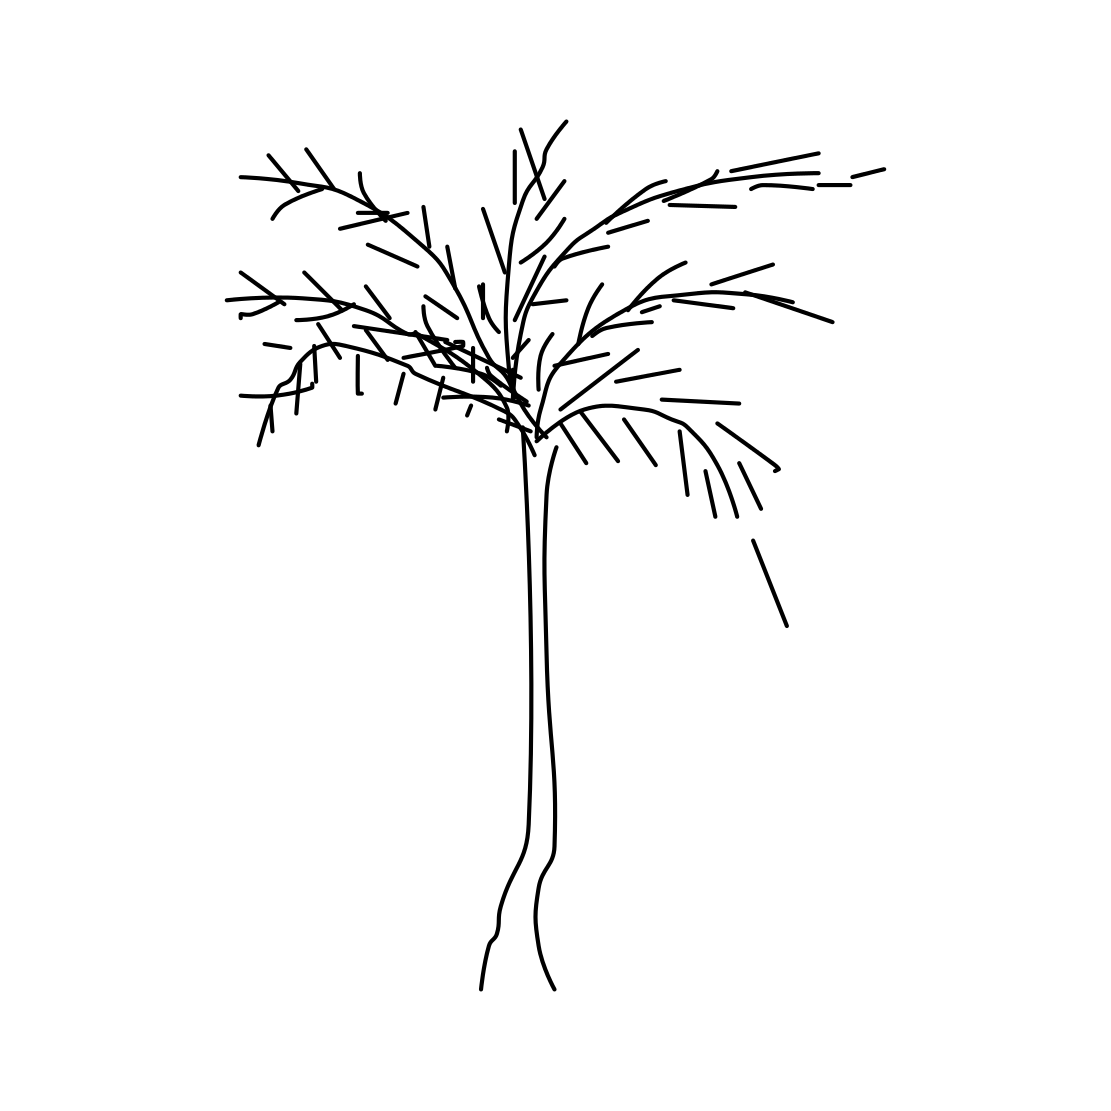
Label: palm tree